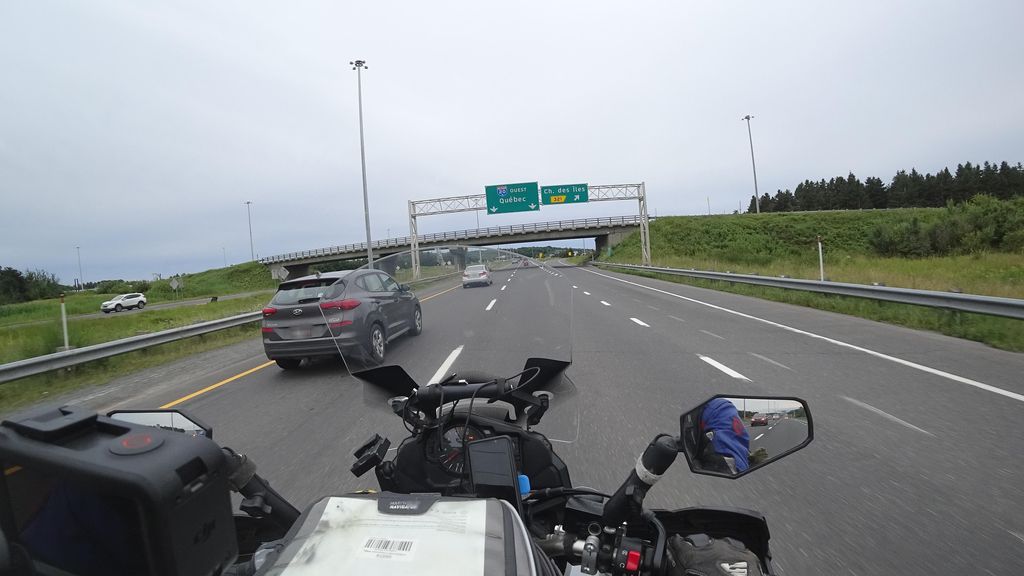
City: quebec_city